Field crop: maize
Growth stage: 2
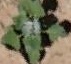
Species: chenopodium